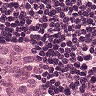
Metastatic tissue present: yes